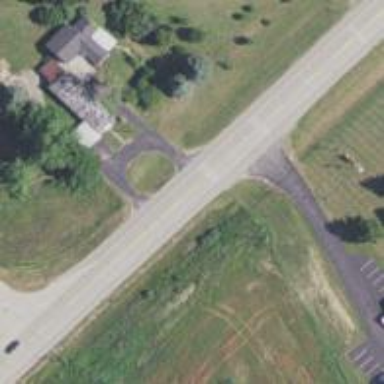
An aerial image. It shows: Secondary road.